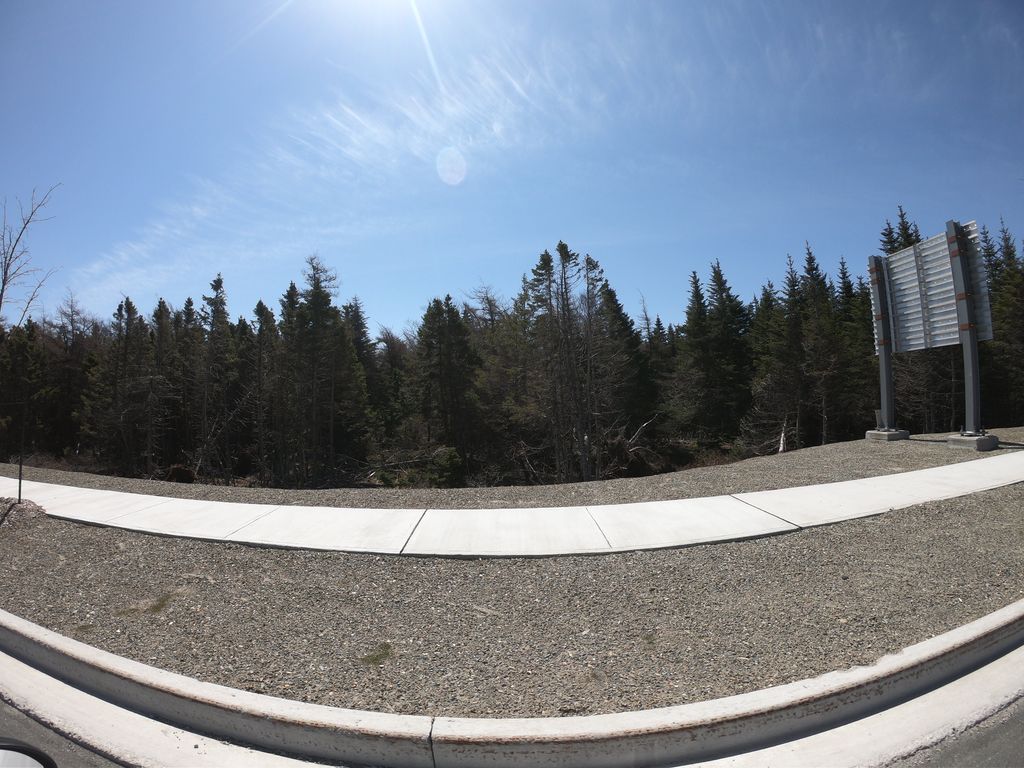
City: st_johns